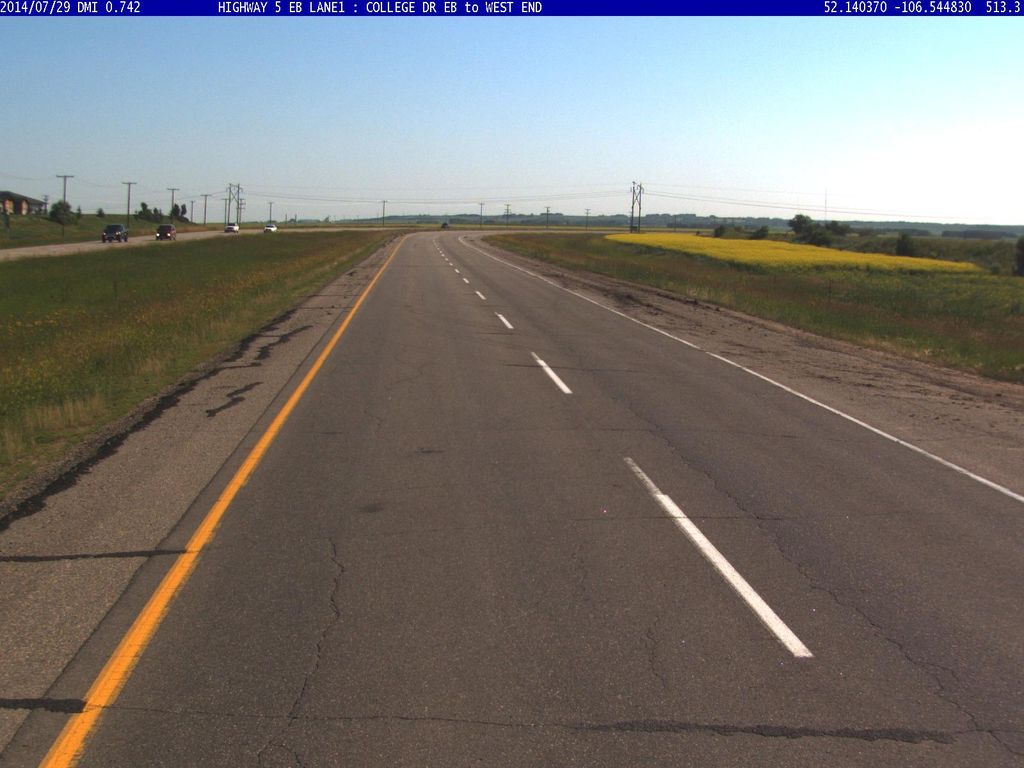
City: saskatoon